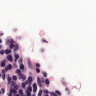
Metastatic tissue present: no